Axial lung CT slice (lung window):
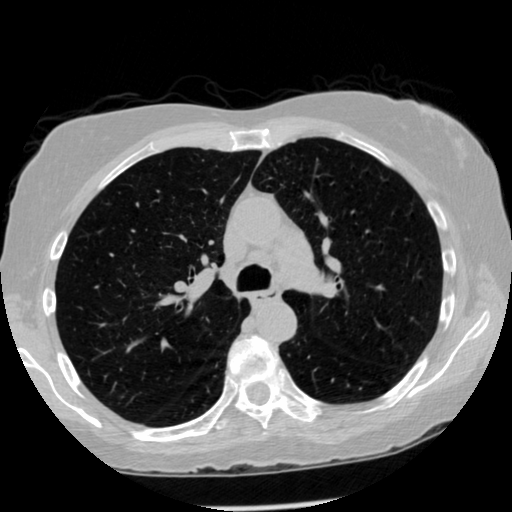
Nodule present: no